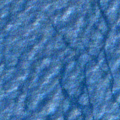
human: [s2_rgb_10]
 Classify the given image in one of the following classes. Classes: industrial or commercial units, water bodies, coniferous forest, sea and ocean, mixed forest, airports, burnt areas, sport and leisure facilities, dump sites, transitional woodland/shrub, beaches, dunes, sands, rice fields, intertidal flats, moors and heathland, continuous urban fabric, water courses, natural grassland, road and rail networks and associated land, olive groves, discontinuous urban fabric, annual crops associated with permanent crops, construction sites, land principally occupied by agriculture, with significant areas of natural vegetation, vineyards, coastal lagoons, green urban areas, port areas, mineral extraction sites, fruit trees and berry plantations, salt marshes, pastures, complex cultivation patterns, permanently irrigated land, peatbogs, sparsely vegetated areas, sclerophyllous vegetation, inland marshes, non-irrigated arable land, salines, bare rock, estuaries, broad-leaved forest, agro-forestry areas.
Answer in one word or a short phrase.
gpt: sea and ocean